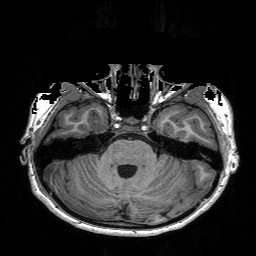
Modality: T1w
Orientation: coronal
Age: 19
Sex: female
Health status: healthy
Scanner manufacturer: siemens
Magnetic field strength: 3 T
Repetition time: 3.2 s